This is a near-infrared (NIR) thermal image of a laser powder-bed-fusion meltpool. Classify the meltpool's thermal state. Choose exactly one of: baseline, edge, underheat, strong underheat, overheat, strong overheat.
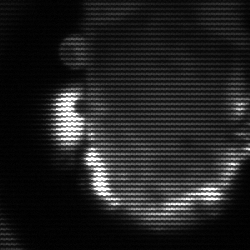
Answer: baseline